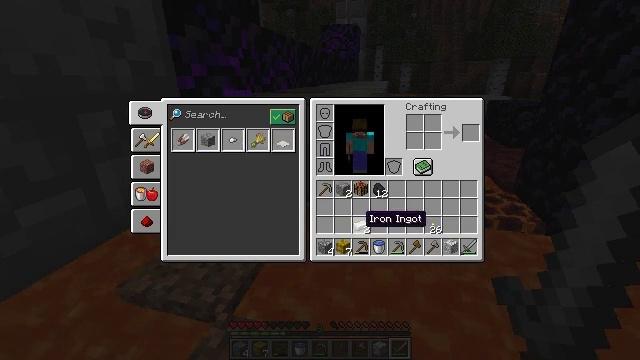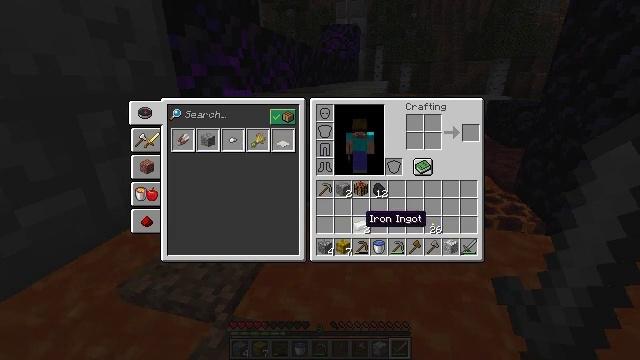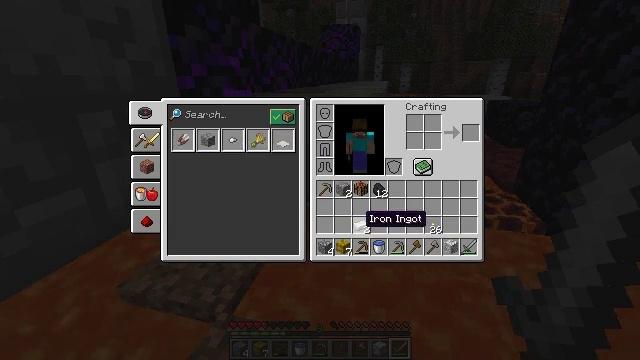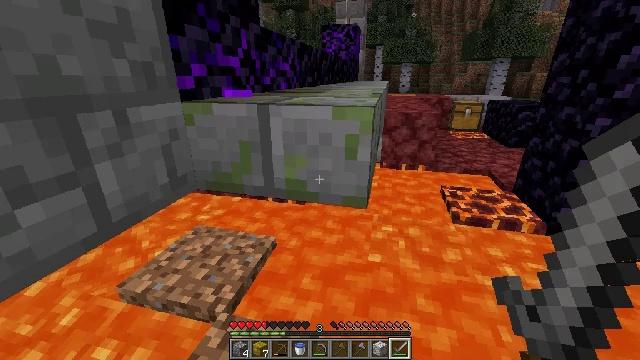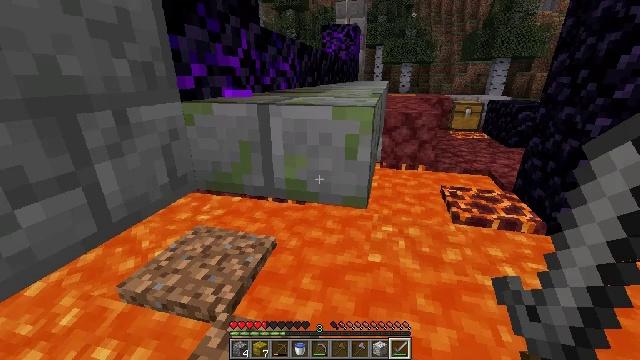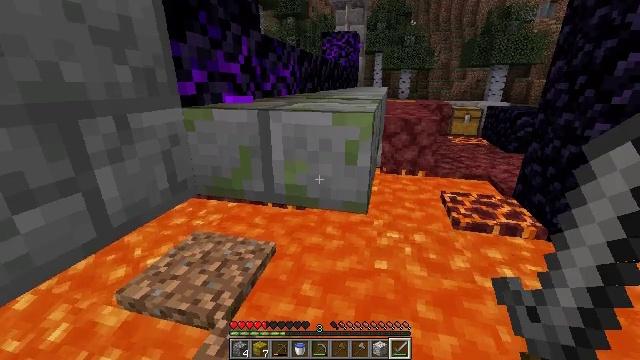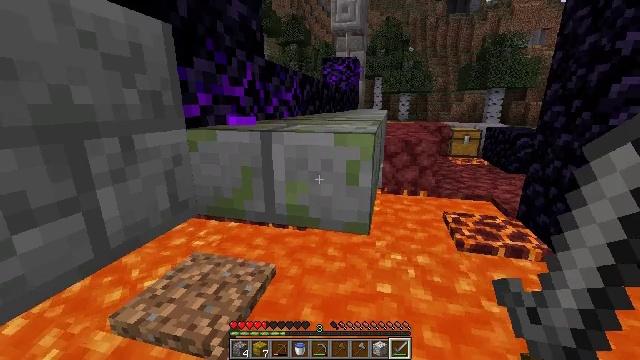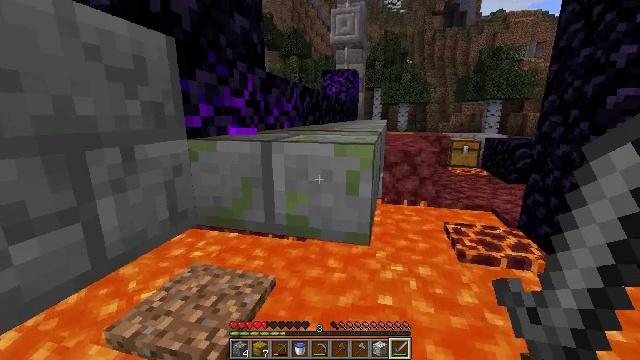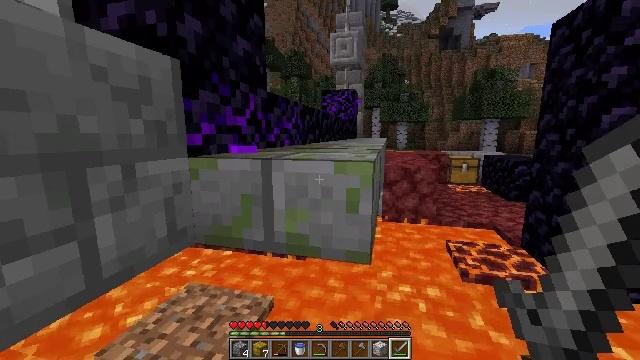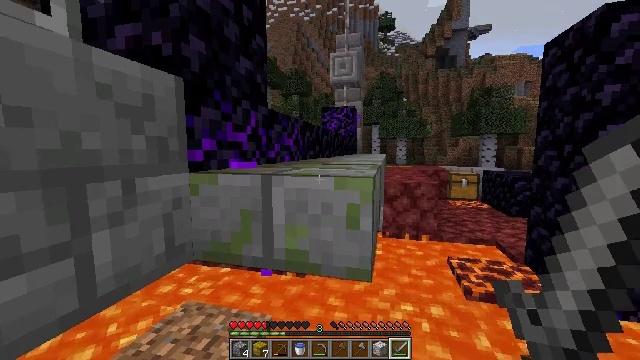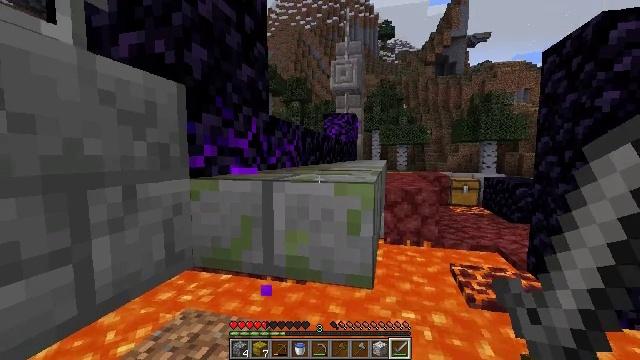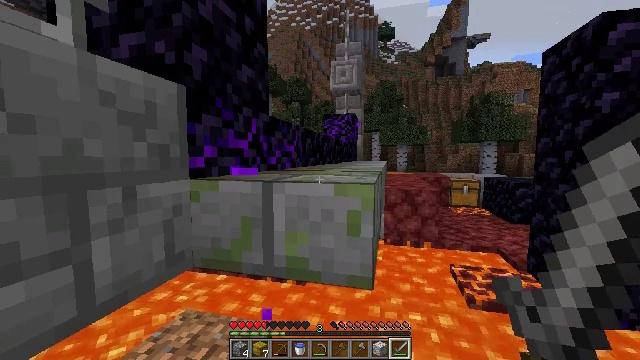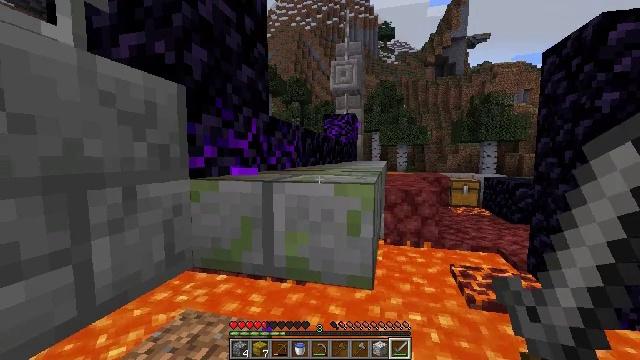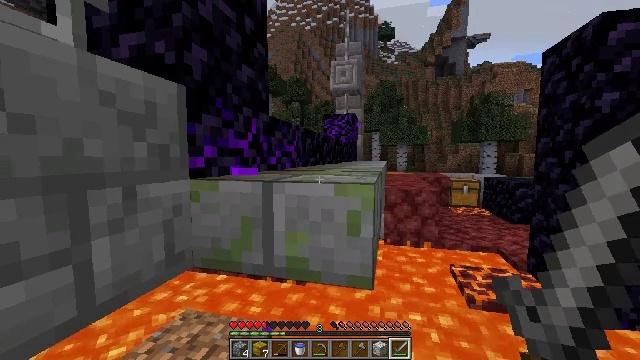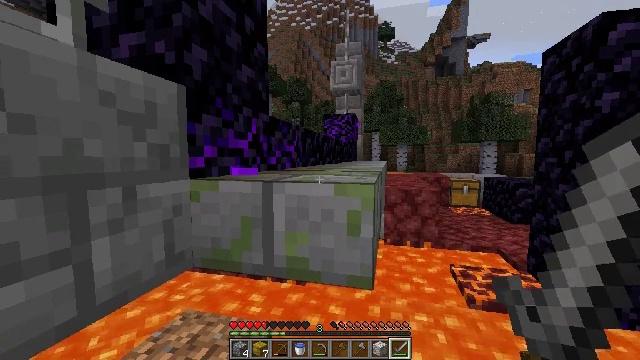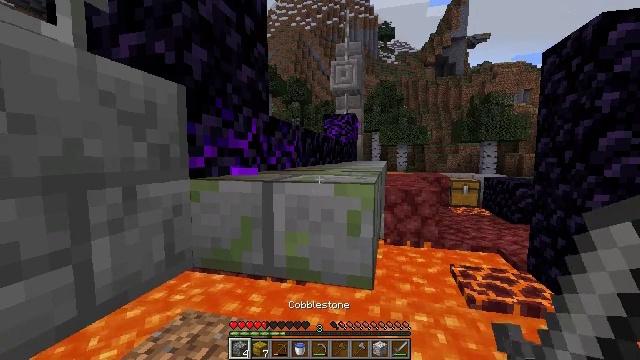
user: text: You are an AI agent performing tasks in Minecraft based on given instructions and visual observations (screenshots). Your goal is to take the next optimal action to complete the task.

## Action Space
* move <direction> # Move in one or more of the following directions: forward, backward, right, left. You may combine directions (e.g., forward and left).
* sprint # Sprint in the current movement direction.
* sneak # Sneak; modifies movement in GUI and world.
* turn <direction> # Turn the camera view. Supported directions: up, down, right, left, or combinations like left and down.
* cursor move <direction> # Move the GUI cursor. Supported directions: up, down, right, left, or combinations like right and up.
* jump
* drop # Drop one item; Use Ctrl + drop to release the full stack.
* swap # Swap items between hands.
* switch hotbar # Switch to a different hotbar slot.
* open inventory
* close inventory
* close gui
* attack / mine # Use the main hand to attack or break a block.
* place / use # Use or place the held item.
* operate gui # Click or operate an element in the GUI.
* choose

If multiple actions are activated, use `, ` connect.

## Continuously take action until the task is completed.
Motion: motion action
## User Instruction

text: Attack the mossy stone brick slab to gather it.
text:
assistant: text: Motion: no_op
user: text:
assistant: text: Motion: no_op
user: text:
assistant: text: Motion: close inventory
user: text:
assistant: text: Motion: close inventory
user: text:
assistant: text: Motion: turn up, close inventory
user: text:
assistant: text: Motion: turn up, close inventory
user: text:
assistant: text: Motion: turn up
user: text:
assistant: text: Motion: turn up
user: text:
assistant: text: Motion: turn up
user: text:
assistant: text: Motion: turn up
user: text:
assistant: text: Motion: no_op
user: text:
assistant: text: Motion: no_op
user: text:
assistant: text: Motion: no_op
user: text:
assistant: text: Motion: no_op
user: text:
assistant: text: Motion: no_op
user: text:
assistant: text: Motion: no_op
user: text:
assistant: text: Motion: no_op
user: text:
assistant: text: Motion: no_op
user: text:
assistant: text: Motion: no_op
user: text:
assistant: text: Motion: no_op
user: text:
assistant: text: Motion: no_op
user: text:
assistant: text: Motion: no_op
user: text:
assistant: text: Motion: no_op
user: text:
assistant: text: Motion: no_op
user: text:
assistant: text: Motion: no_op
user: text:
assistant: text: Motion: no_op
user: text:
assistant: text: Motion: no_op
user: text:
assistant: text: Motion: no_op
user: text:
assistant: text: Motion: no_op
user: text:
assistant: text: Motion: no_op